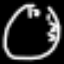
Label: clock